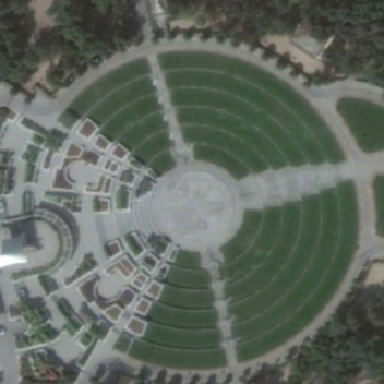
The corner of the horn is scattered .